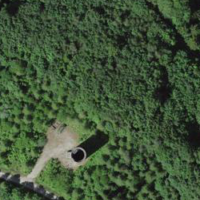
EUNIS habitat code: 44
Species observed at this site:
Lonicera acuminata
Tussilago farfara